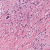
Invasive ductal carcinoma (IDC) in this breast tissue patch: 0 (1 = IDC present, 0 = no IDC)